Aerial crown-view tile of a tropical tree (Barro Colorado Island, Panama), acquired 20241216:
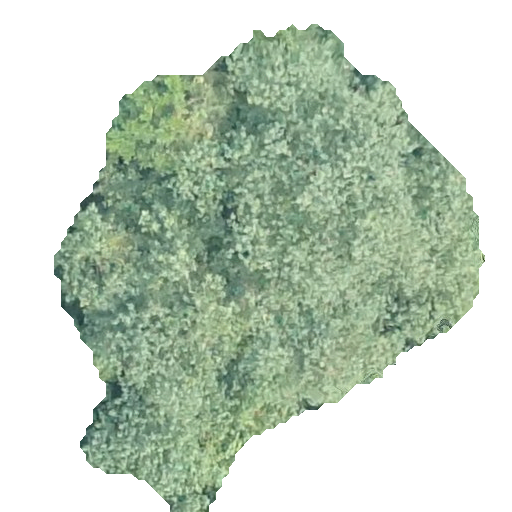
Species: Hieronyma alchorneoides
GBIF accepted scientific name: Hieronyma alchorneoides
Crown area: 191.622 m²